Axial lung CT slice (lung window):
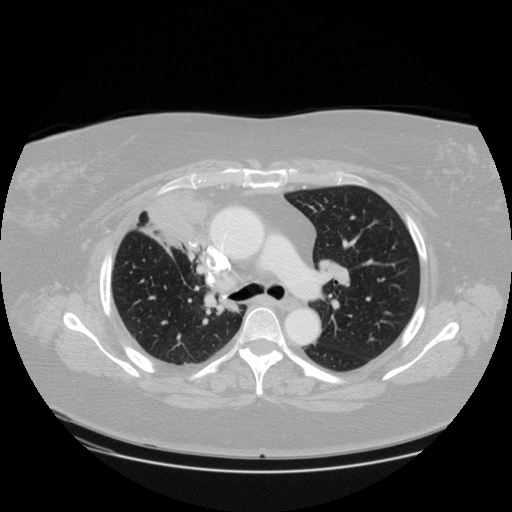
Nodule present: no